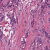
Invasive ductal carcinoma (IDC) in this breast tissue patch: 1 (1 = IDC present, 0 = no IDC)